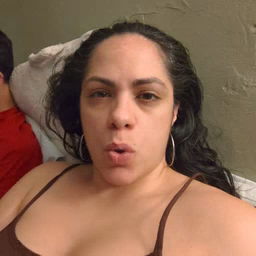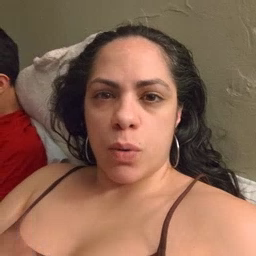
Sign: face